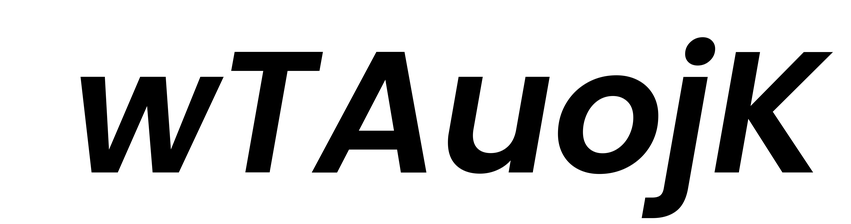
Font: Poppins-SemiBoldItalic